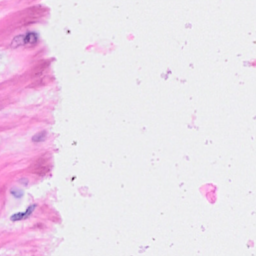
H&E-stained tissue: Breast